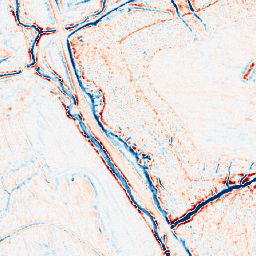
Category: edge_preserving
Decomposition family: bilateral
Decomposition parameters: d: 9
sigma_color: 100
sigma_space: 50
Upsampling method: area
Upsampling parameters: scale: 2
Upsampling scale: 2